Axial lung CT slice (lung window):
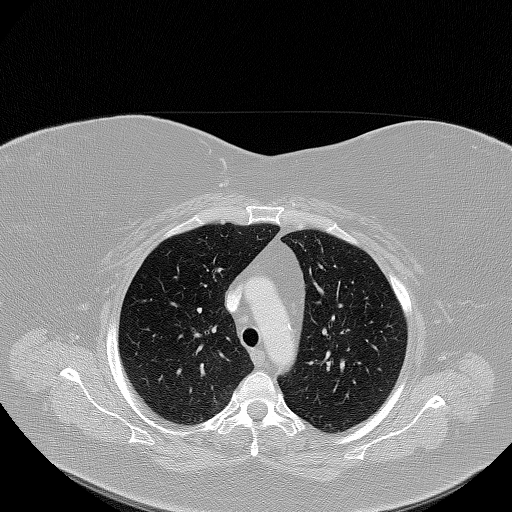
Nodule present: no